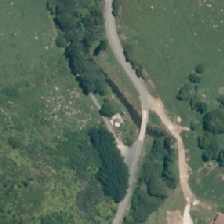
Land cover: deciduous_hardwood